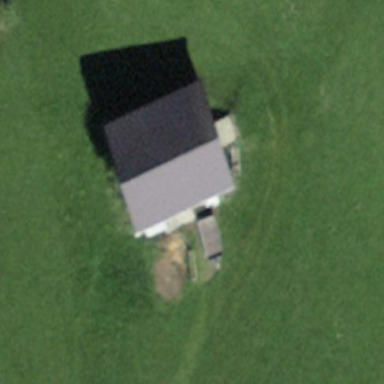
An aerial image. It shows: Barn.